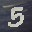
Label: 5